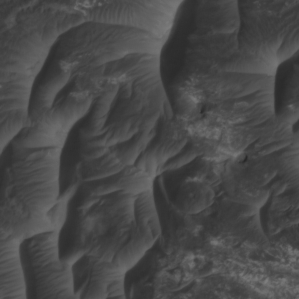
Label: non_frost